Interaction volume radius: 5 \u00c5
Interaction volume height: 10 \u00c5
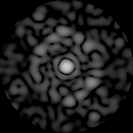
Disorder parameter: 0.8952